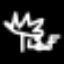
Label: leaf